Field crop: maize
Growth stage: 2
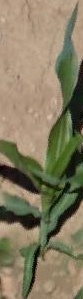
Species: maize